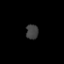
Tissue: prostate
Cell type: T cells
Senescence score: 0.3042
Nuclear area (px): 180
Mean DAPI intensity: 63.556